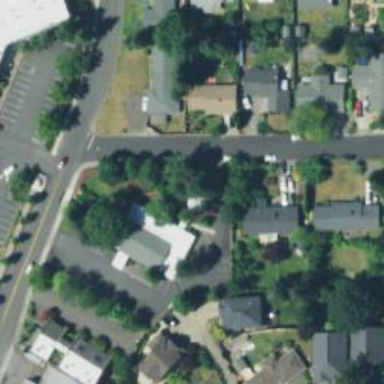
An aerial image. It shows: Residential road with sidewalk on the left.